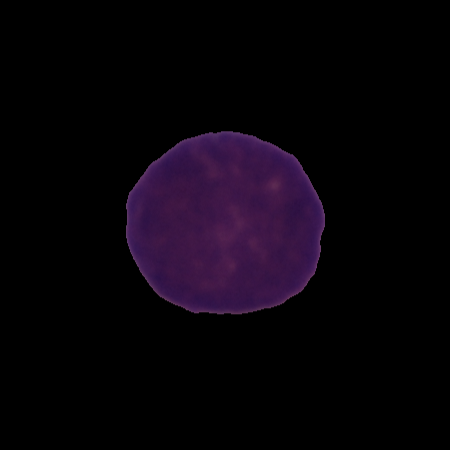
Label: cancer